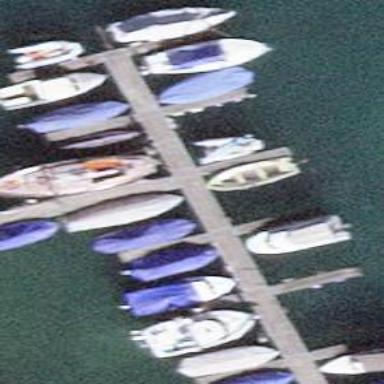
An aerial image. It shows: Man-made pier.